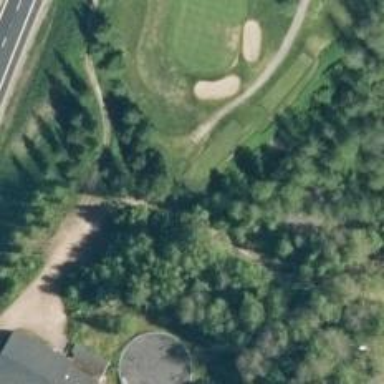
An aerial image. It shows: Golf hole.